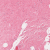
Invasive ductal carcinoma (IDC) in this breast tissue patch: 0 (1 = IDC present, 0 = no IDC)